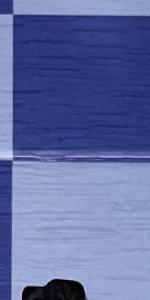
Label: Empty